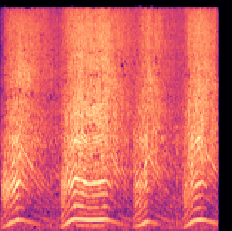
Sound class: Chainsaw